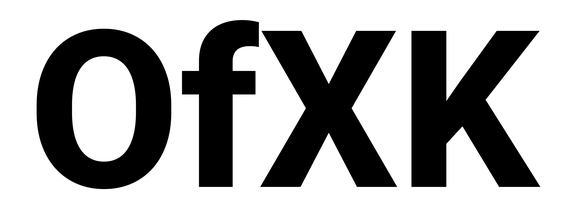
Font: Roboto_ExtraBold